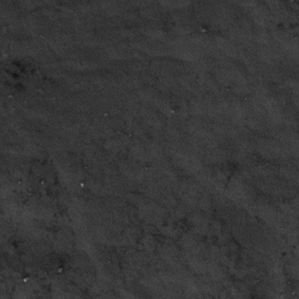
Label: frost